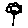
Label: flower